Field crop: tomato
Growth stage: 1
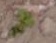
Species: portulaca